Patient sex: F
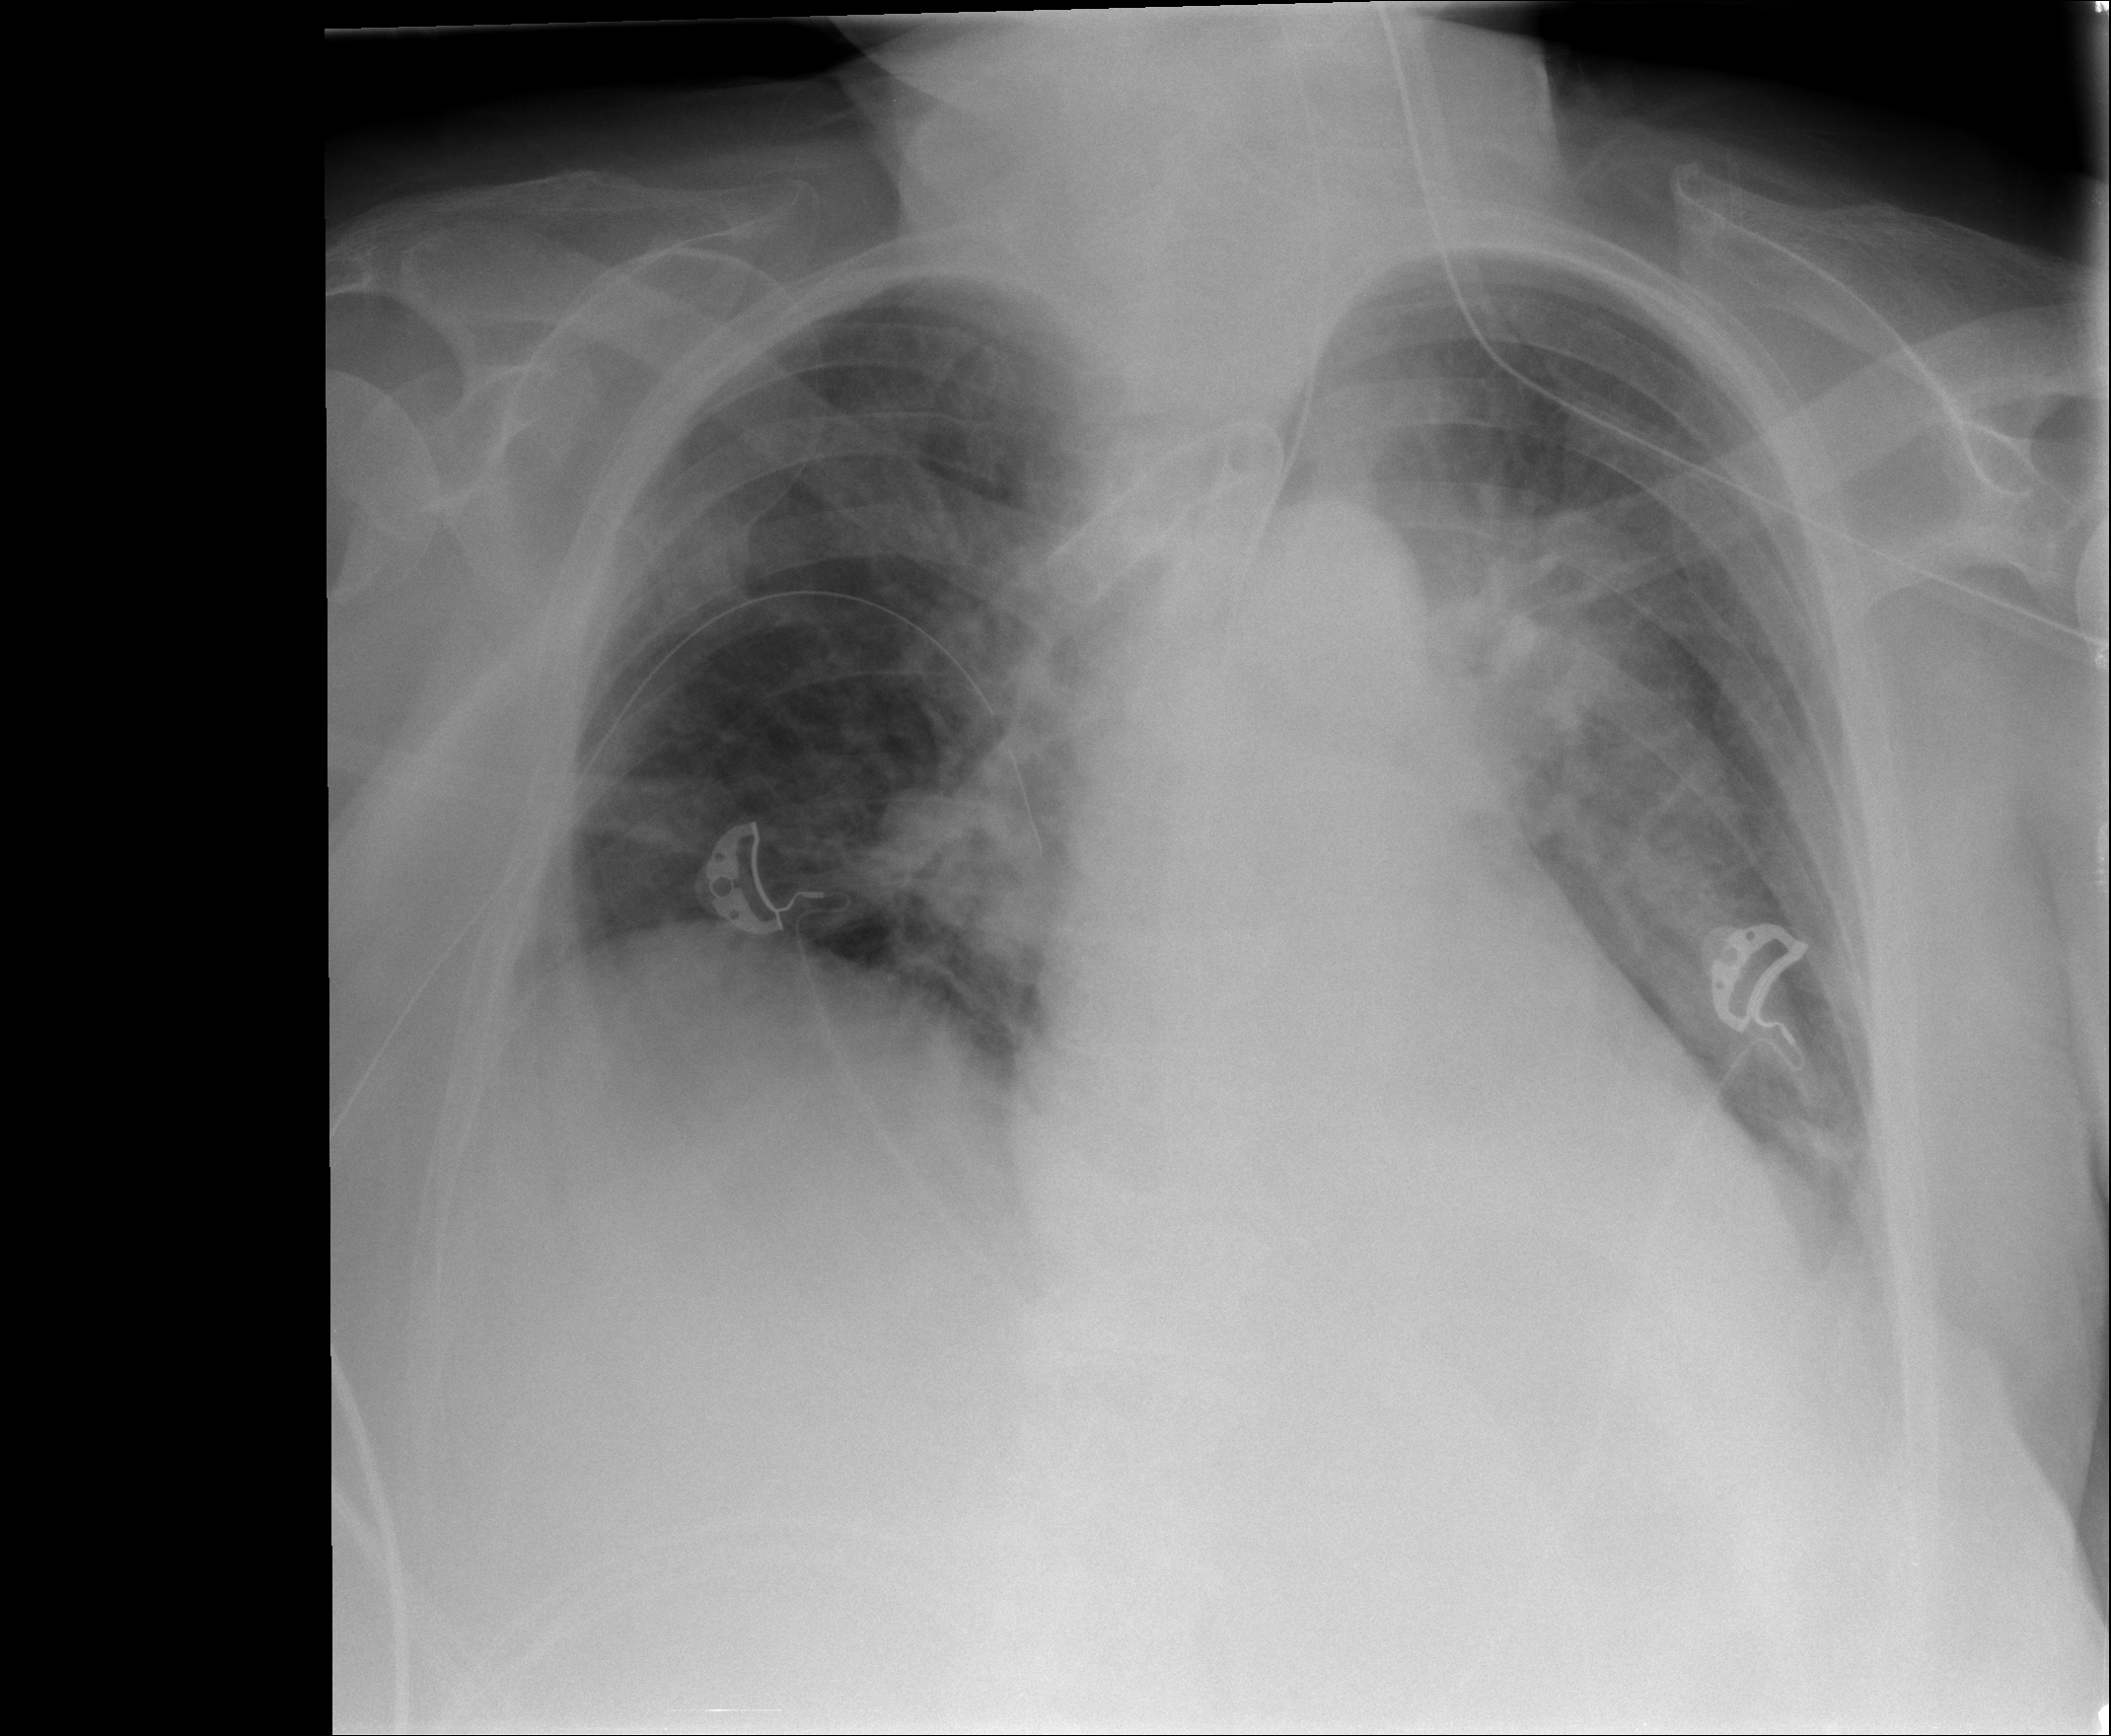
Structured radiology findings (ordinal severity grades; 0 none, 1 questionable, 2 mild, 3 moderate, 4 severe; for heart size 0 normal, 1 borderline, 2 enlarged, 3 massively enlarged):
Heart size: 0
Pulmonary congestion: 2
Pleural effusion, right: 0
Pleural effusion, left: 2
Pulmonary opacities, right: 2
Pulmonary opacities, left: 2
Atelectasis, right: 2
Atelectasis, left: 2